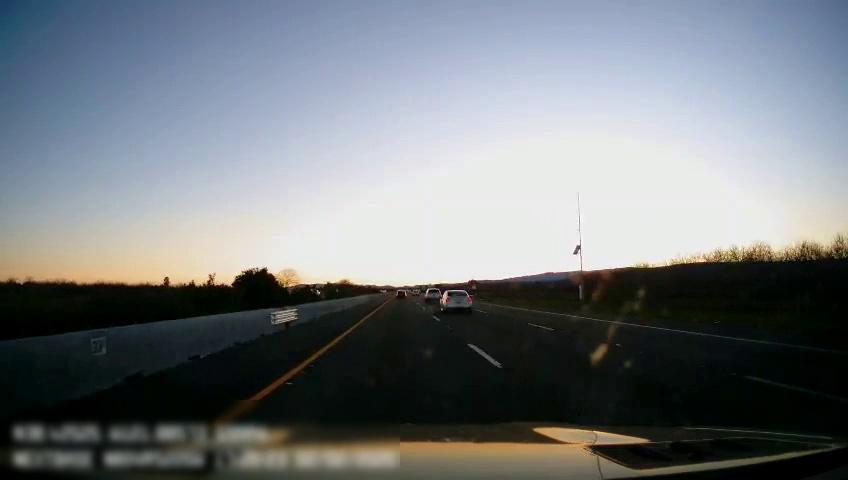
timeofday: Day
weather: Sunny
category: Drivable Space
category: Vehicles | Car
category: Vehicles | SUV
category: Vehicles | SUV
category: Lanes | Current Lane
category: Lanes | Current Lane
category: Lanes | Alternate Lane
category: Lanes | Alternate Lane